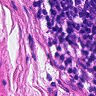
Metastatic tissue present: no